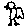
Label: bird